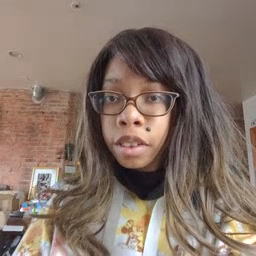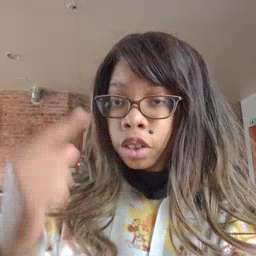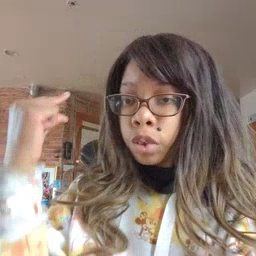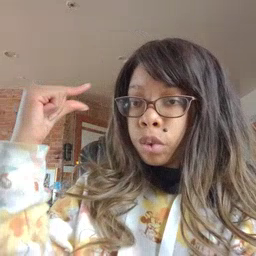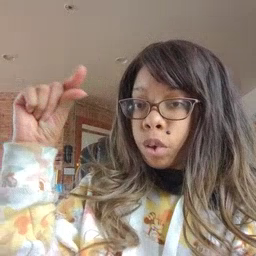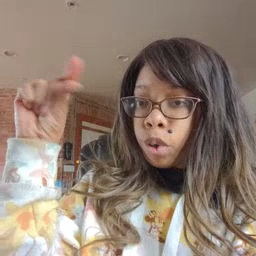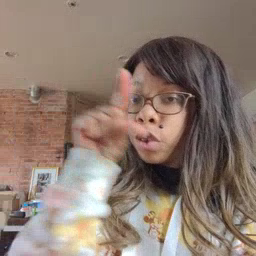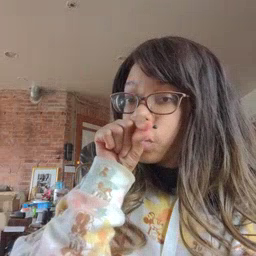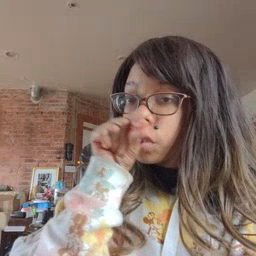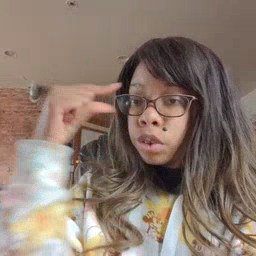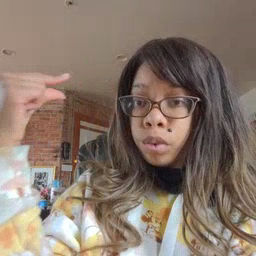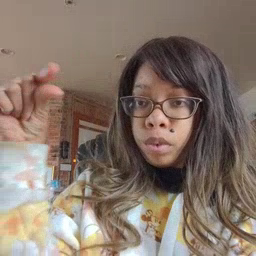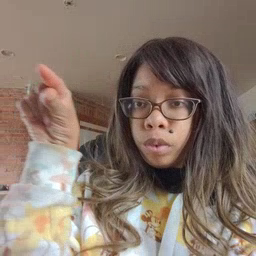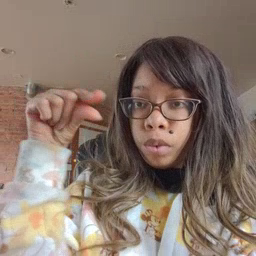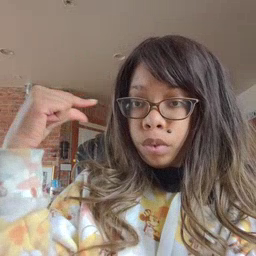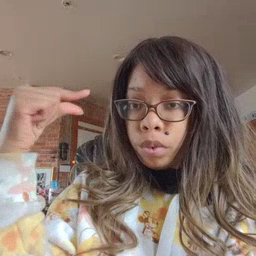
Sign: goose